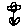
Label: flower